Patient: sex F, age 57
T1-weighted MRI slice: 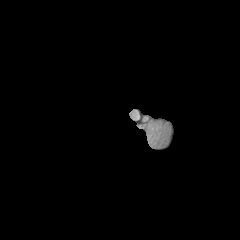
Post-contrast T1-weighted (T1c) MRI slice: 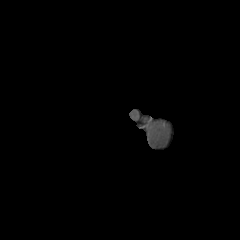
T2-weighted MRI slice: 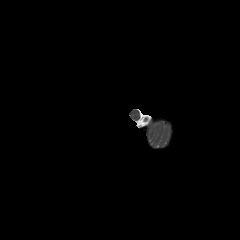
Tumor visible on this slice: no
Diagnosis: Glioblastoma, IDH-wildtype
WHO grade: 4